Question: I have created a custom shape

How do I give it some rounded edges to give it a more natural look.
Using subdevision does not seem to be a suitable solutions without changing the geometry.
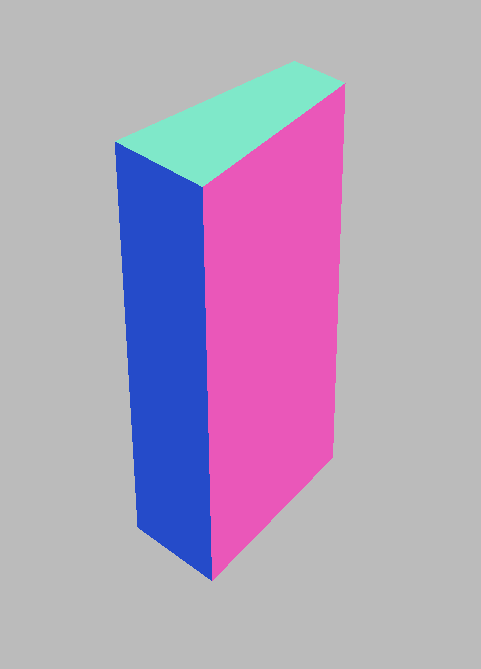
Answer: If subdivision doesn't do it for you it might be simpler to create the geometry in a 3D editor(like <URL> and apply a Chamfer modifier to chamfer the edges. You should then be able to triangulate the model and export an obj for three.js use.
This is faster for now than porting (or writing from scratch) a generic geometry chamfer modifier for three.js